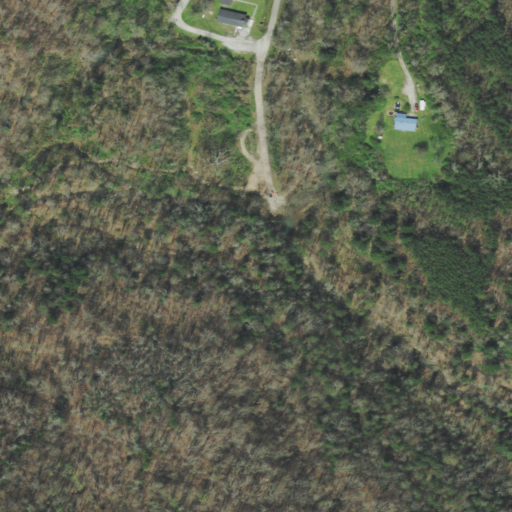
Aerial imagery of valley in Tennessee named Nunn Hollow containing deciduous forest, mixed forest, evergreen forest, open development, pasture, woody wetlands, grassland, and low intensity development